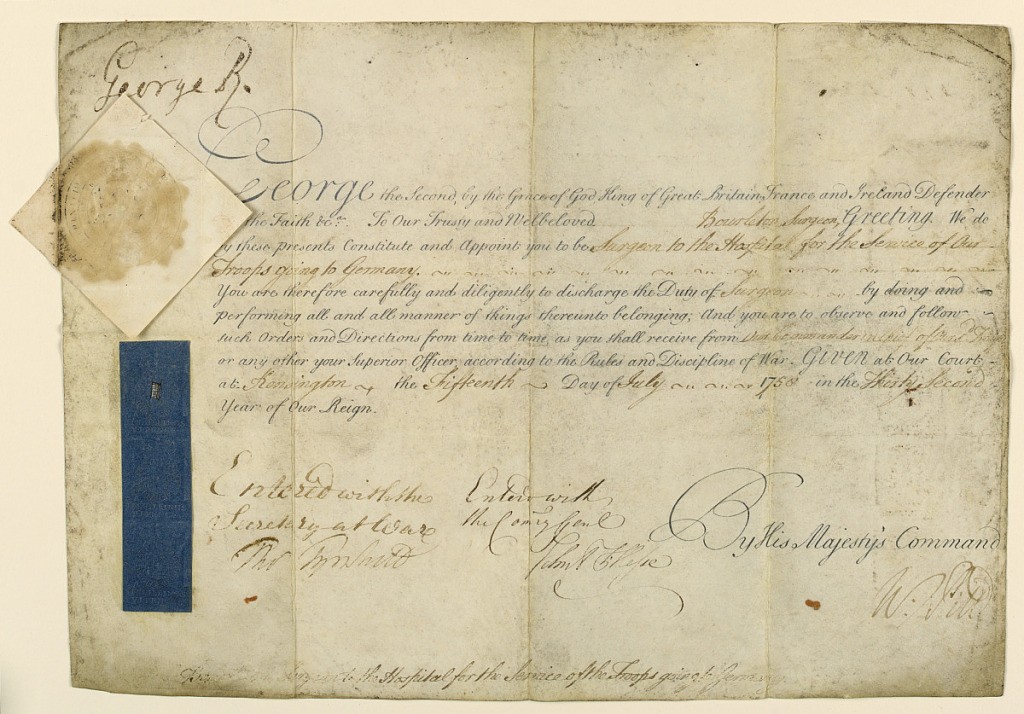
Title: Authorization For the Appointment of a Military Surgeon
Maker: William Pitt, 1768 – 1788
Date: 1768–88
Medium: Pen and brown ink, blue silk ribbon
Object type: manuscript of calligraphy
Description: calligraphy / penmanship: autograph manuscript